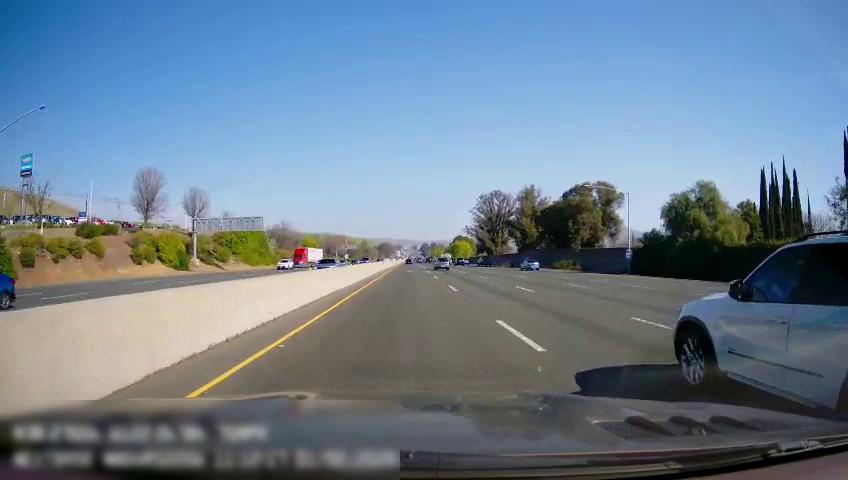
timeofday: Day
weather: Sunny
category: Drivable Space
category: Drivable Space
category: Vehicles | Other LV
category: Vehicles | Car
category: Vehicles | SUV
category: Vehicles | Car
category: Vehicles | Car
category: Vehicles | SUV
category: Vehicles | SUV
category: Vehicles | Truck
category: Vehicles | SUV
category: Vehicles | Car
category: Lanes | Alternate Lane
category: Lanes | Current Lane
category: Lanes | Current Lane
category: Lanes | Alternate Lane
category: Lanes | Alternate Lane
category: Lanes | Opposite Lane
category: Lanes | Opposite Lane
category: Lanes | Opposite Lane